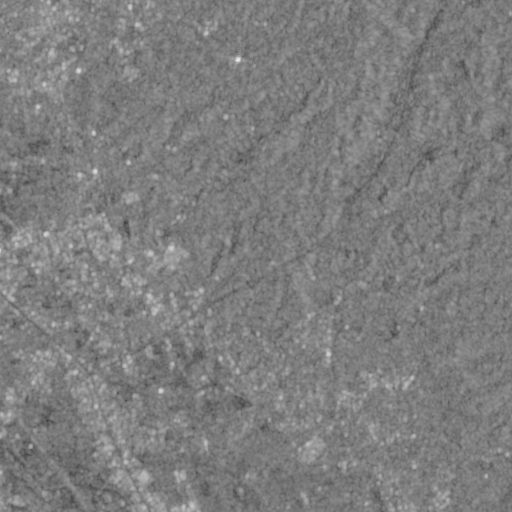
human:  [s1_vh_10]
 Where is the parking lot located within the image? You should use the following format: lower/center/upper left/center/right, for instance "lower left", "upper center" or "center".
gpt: The parking lot is located in the upper center of the image.
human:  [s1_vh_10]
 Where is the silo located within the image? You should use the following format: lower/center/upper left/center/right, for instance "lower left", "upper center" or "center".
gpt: The silo is located in the lower left of the image.
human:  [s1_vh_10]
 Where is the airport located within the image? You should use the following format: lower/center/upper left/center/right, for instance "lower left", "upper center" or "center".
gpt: There is no airport in the image.

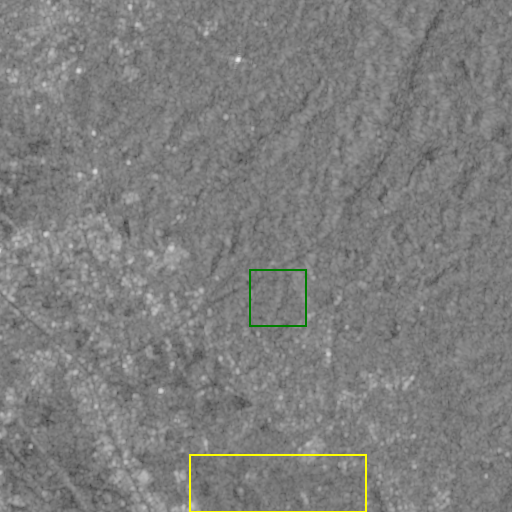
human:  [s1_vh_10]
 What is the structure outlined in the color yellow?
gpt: The structure outlined in yellow is a crop field.
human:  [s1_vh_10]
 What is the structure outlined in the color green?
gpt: The structure outlined in green is a park.
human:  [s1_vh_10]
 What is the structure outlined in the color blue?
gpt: There is no blue outline.